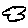
Label: cloud